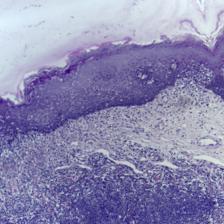
Diagnosis: Normal